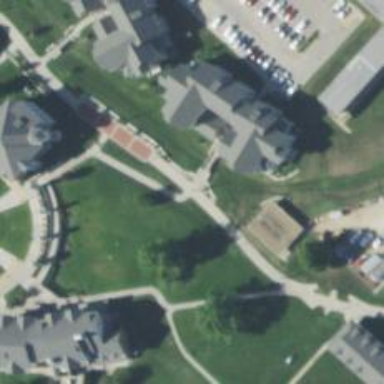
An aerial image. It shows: Footway.